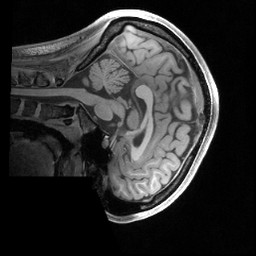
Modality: T1w
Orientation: sagittal
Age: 22
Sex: female
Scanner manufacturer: siemens
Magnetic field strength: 3 T
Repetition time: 2.4 s
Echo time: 0.00224 s